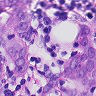
Metastatic tissue present: yes